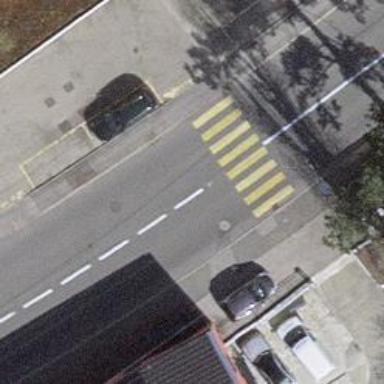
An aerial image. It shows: Zebra crossing on the road.